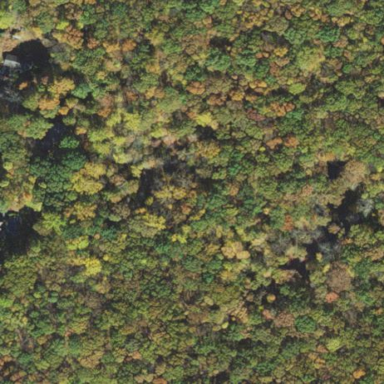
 designated as Existing Preserved Open Space."